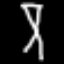
Label: hourglass